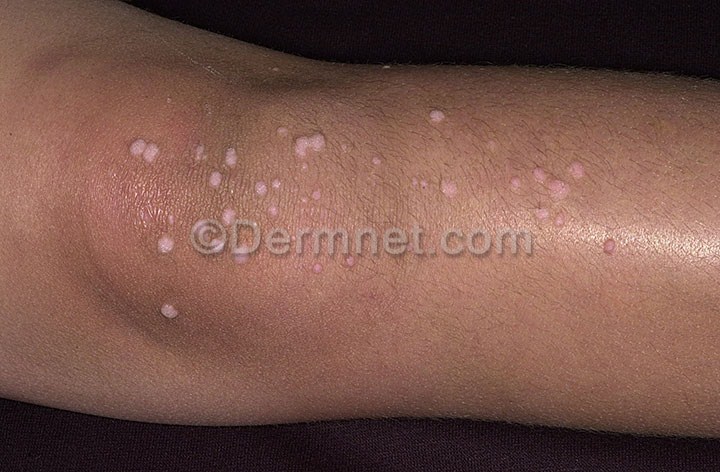
Disease: Warts Molluscum and other Viral Infections